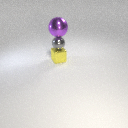
small yellow metal cube below small gray metal sphere